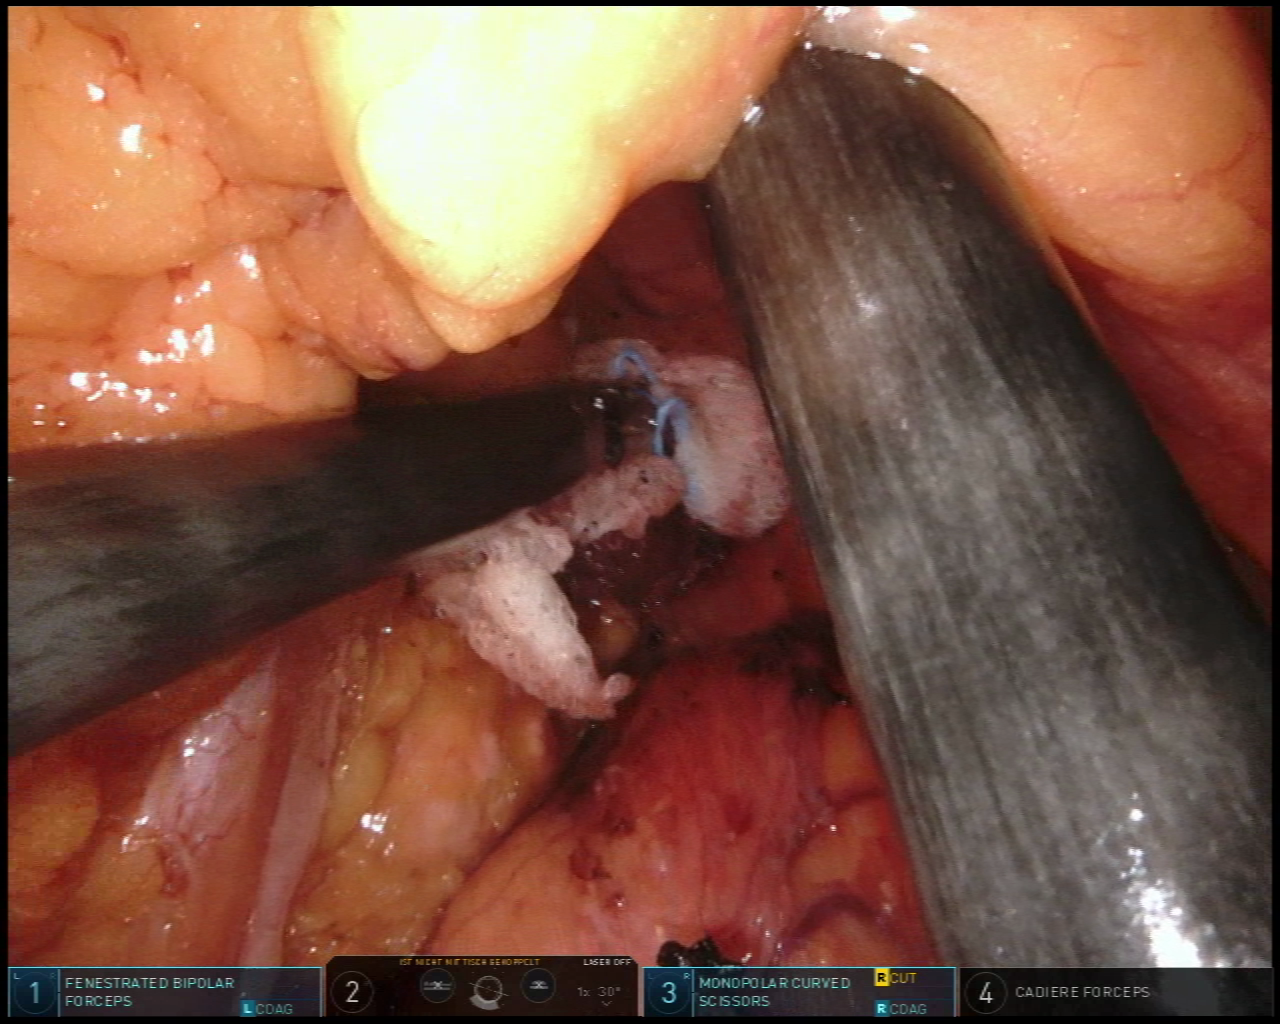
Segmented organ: pancreas
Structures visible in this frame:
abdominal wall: no
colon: yes
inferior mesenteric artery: no
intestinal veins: no
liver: no
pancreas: yes
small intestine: no
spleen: no
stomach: no
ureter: no
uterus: no
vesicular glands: no